Question: I have an '<input />' with a placeholder. The input is custom-designed, i. e. it has no borders, no outline, a custom height, custom width, custom background color, custom text color, and a custom font with a specific font-size and line-height. That font is imported using @font-face referencing a *.ttf-file.
The problem is that when focussing on the input field, the placeholder text jumps about 2-3px higher, only to jump back on blur.
Here the definition of the input field:
'''
@font-face{
font-family: SourceSansProExtraLight;
src: url('../fonts/Source_Sans_Pro/SourceSansPro-ExtraLight.ttf');
}
#search_input{
background-color: #f0f0f0;
outline: none;
border: none;
padding: 0;
margin: 0;
width: 236px;
padding-left: 12px;
width: 224px; /* width (236) - padding-left */
font-family: SourceSansProExtraLight;
font-size: 30px;
line-height: 30px;
color: #5e5e5e;
height: 52px;
}
'''
Here's a GIF demonstrating the issue:

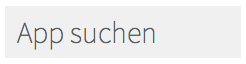
Answer: Please check that you have write any css for input:focus Selector that may cause the issue. if you don't write any css for input:focus, write css for that to fix the problem.